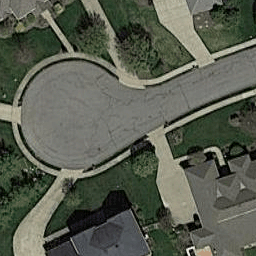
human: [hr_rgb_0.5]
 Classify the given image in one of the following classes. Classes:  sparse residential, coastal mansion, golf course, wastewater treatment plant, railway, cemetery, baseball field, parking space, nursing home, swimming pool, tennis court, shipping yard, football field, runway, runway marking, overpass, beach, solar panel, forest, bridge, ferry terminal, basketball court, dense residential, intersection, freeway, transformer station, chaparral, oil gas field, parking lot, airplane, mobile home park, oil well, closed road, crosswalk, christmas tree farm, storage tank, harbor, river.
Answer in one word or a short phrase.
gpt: closed road